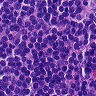
Metastatic tissue present: no